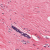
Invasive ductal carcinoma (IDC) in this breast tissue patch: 0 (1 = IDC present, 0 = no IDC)